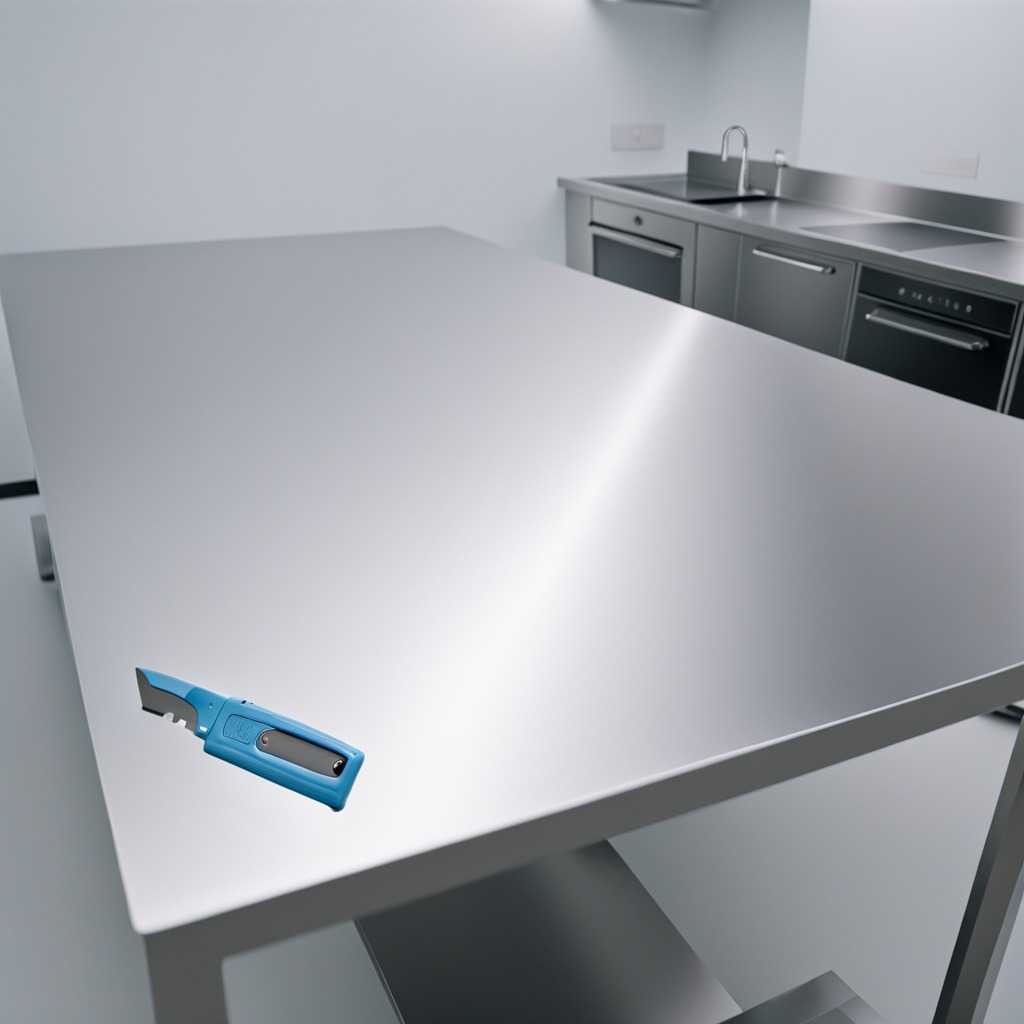
A utility knife is lying on a stainless steel table in a high-end prototyping lab.